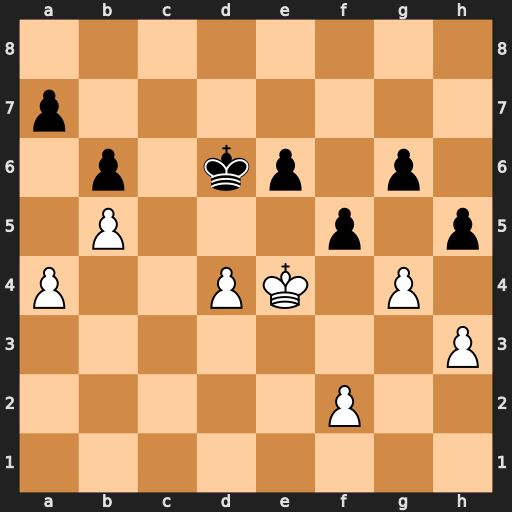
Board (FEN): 8/p7/1p1kp1p1/1P3p1p/P2PK1P1/7P/5P2/8
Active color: w
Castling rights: -
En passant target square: -
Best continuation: gxf5 gxf5+ Kf4 Kd5 Kg5 Kxd4 Kxh5